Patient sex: F
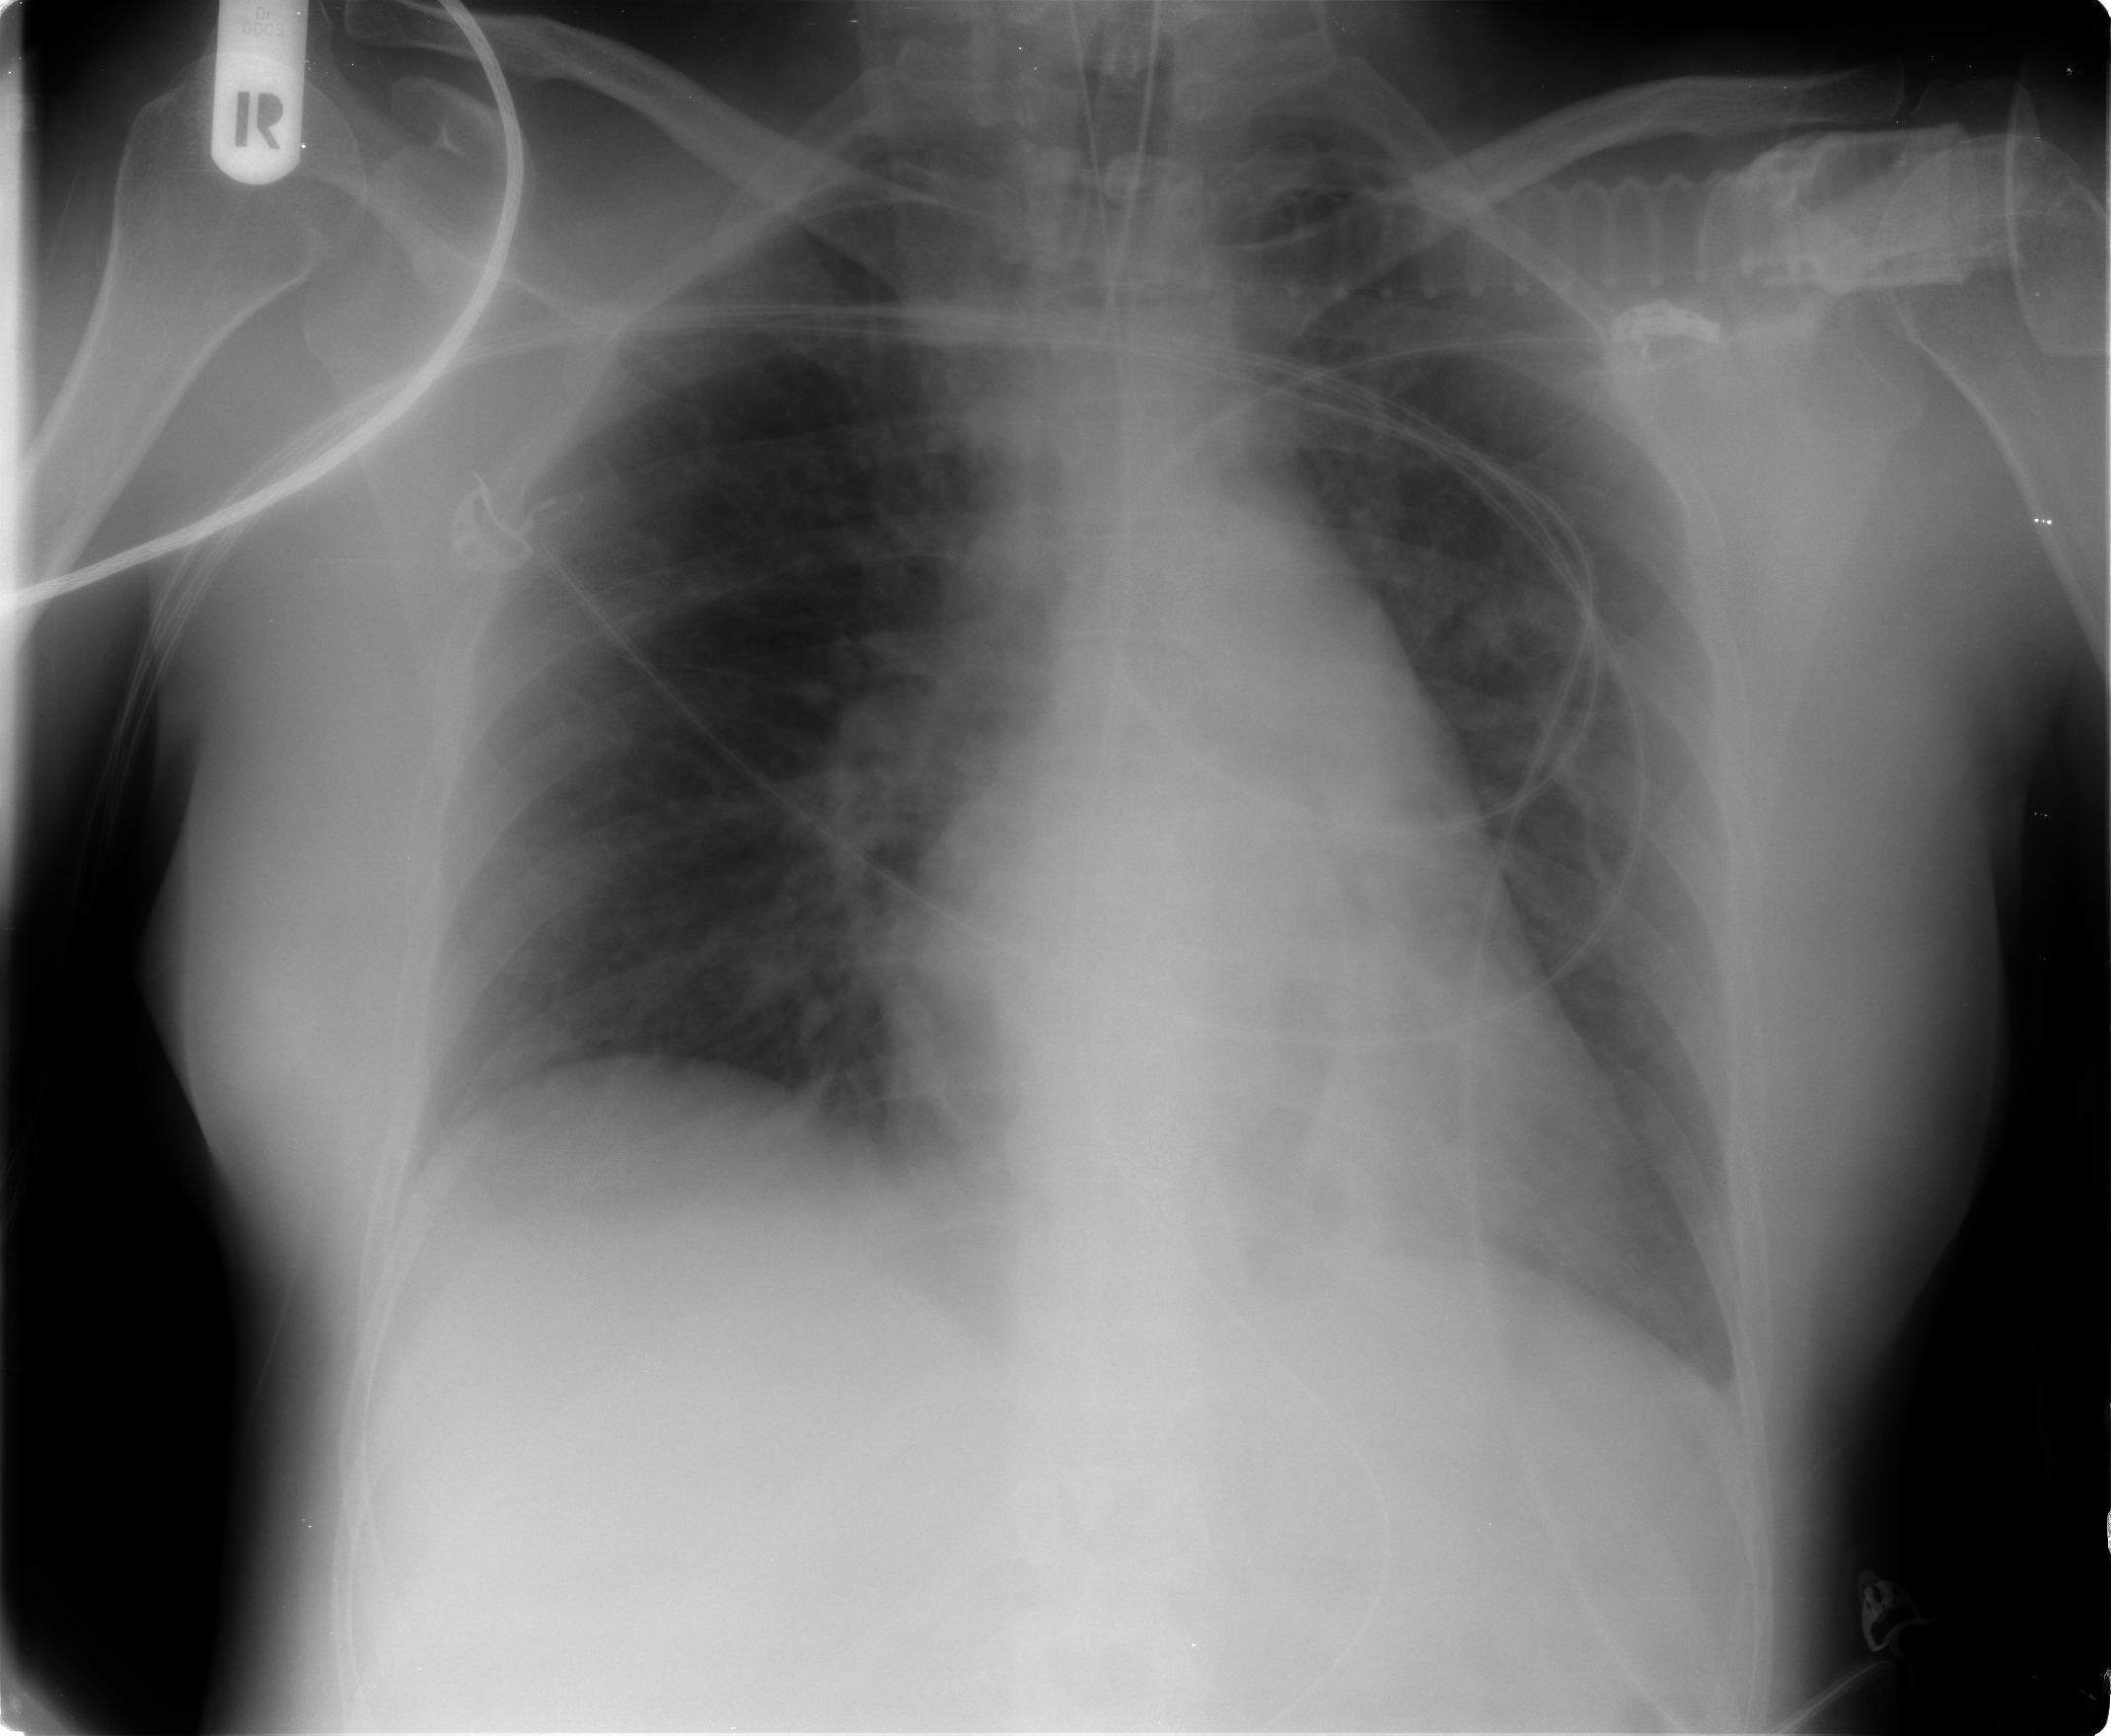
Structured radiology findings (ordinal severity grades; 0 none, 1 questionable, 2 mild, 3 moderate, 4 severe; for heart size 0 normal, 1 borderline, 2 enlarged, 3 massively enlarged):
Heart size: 0
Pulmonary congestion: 1
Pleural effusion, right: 0
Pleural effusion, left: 0
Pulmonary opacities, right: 0
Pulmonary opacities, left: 0
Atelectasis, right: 0
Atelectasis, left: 0